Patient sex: M
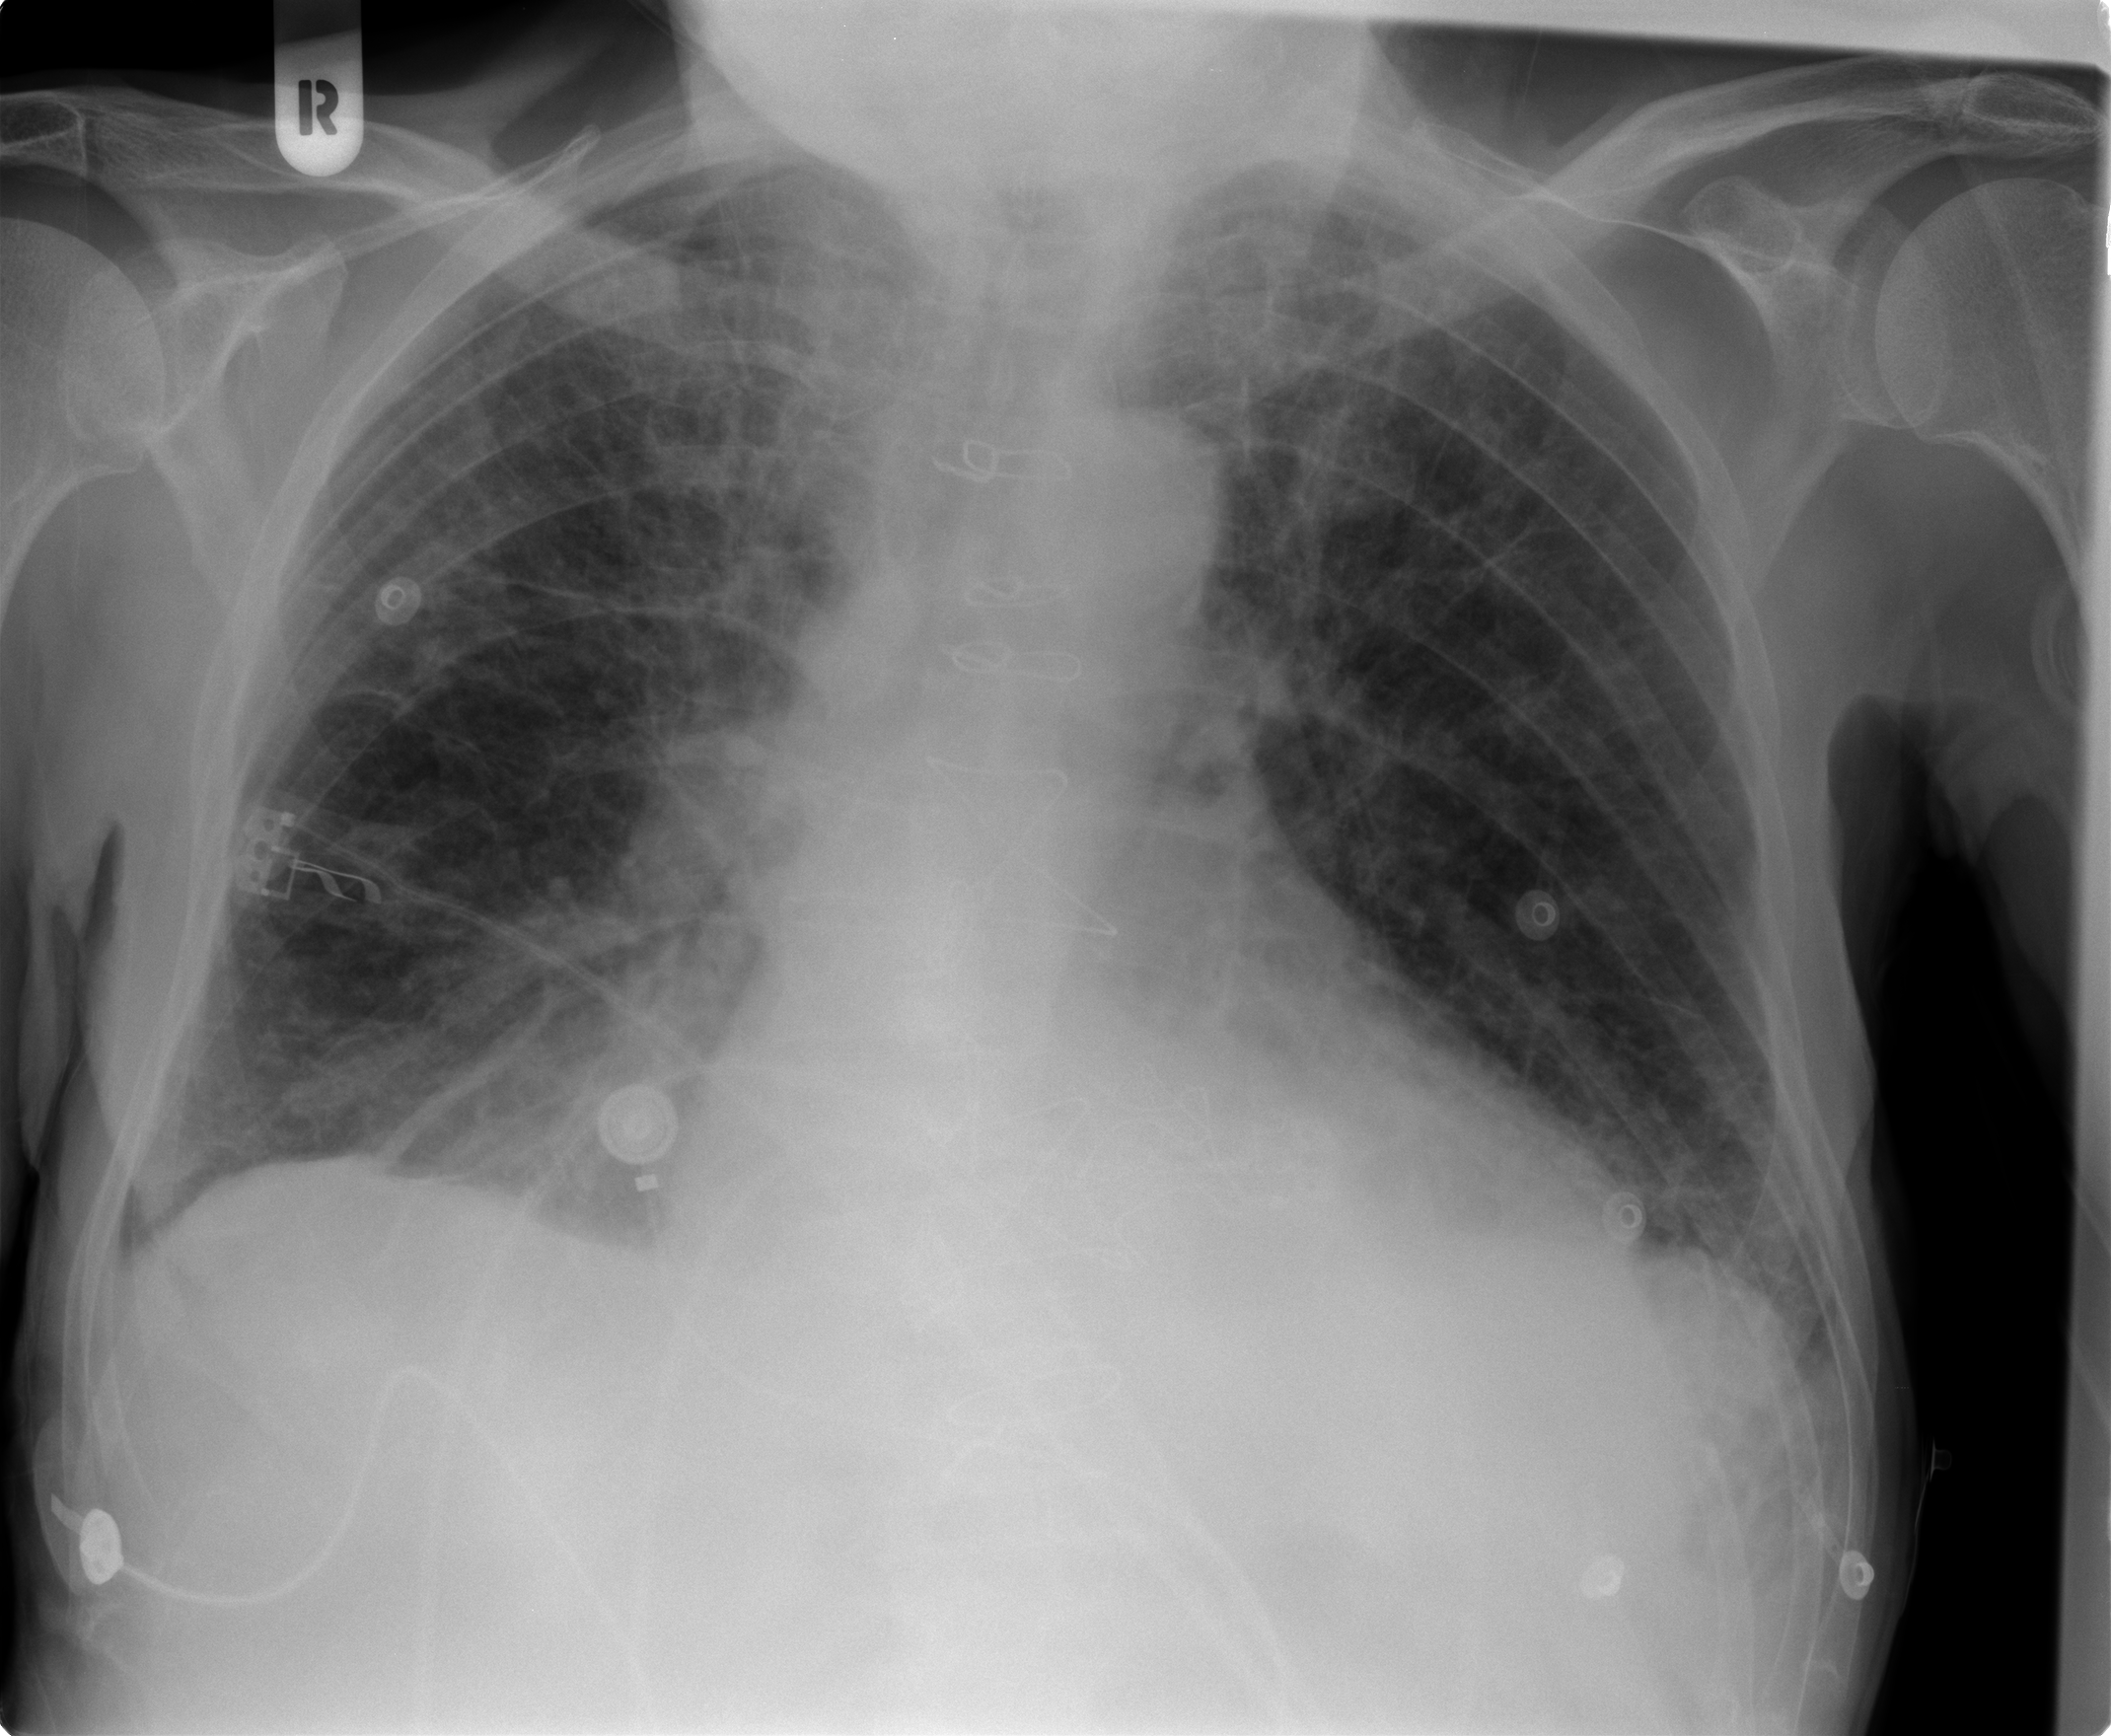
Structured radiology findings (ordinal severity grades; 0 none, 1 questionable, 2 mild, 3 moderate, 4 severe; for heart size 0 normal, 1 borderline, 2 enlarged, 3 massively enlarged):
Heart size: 2
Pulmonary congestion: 0
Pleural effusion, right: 0
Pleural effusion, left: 0
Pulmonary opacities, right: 2
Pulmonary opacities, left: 0
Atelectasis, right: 2
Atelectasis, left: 2